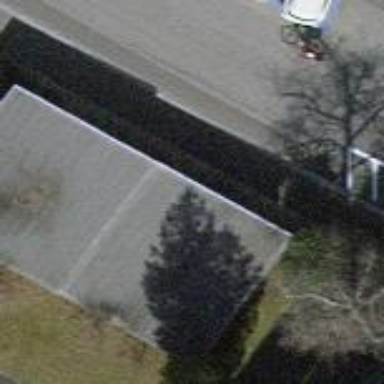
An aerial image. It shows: Group of garages.